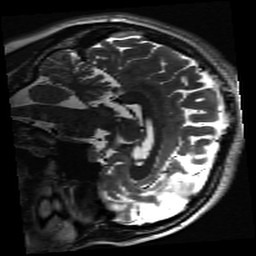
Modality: inplaneT2
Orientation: sagittal